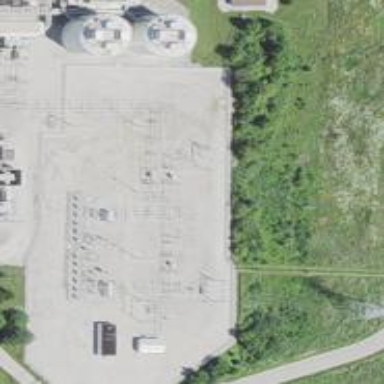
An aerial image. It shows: Switch used for power control.